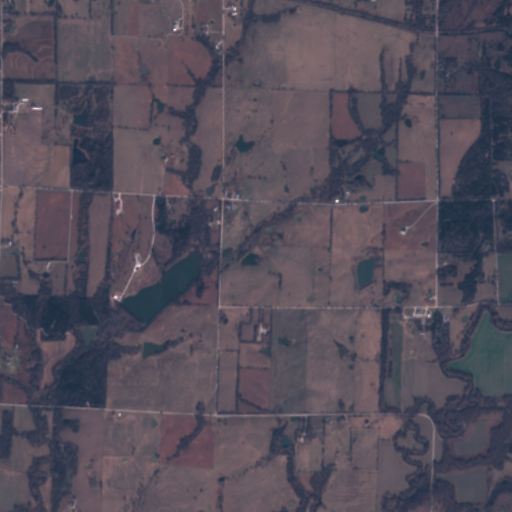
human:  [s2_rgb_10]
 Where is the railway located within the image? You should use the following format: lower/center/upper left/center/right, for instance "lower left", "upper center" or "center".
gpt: The railway is located in the upper of the image.
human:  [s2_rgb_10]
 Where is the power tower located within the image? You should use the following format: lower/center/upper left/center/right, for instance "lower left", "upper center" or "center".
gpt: There is no power tower in the image.